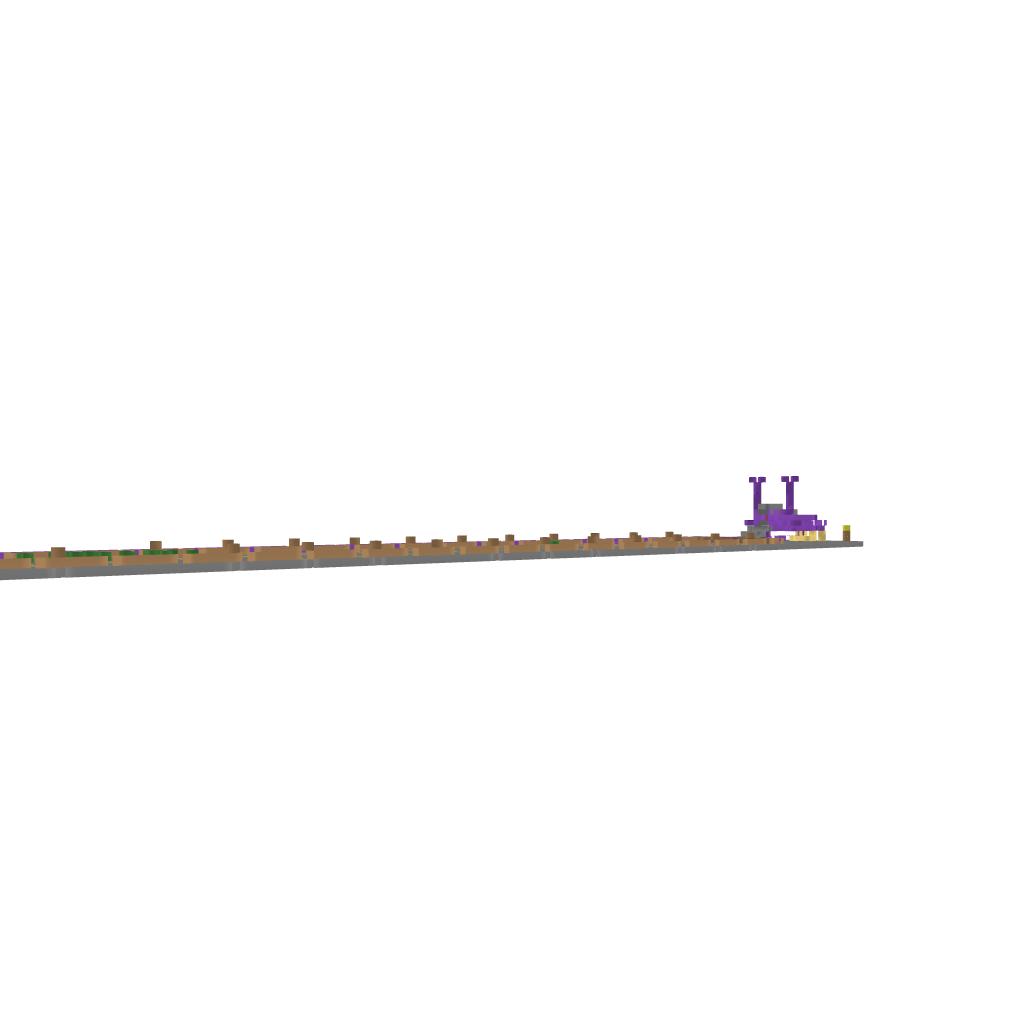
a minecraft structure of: Double barrel Cannon bad low quality